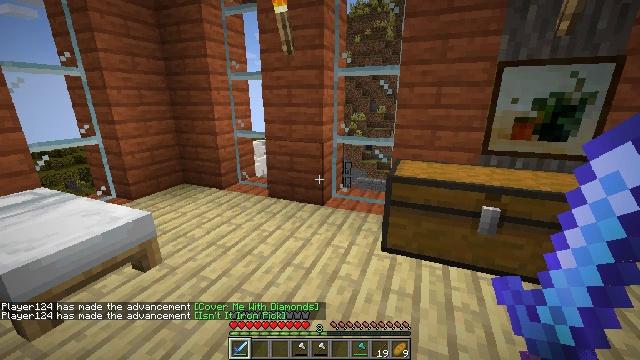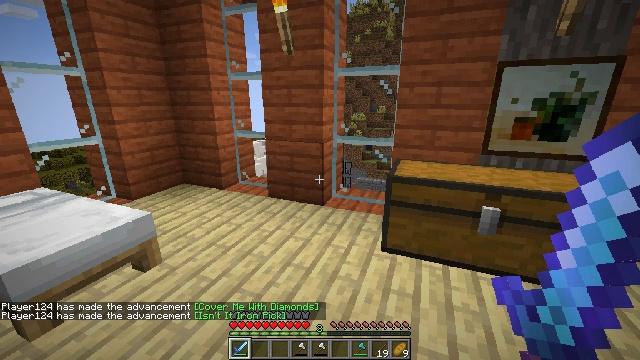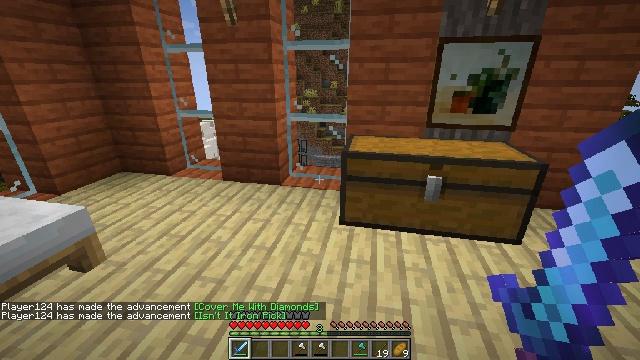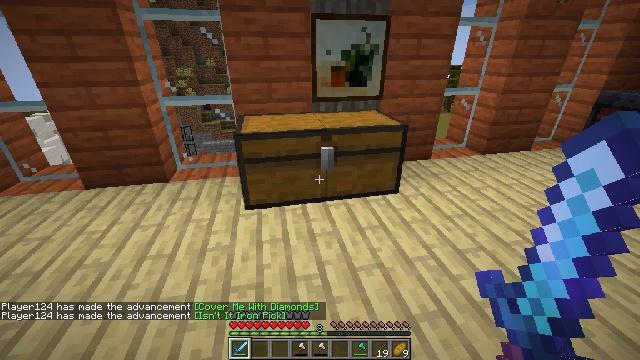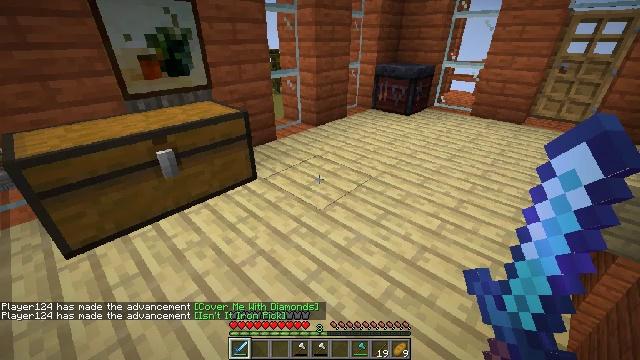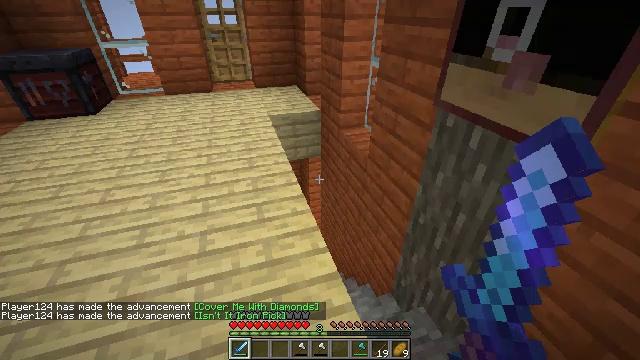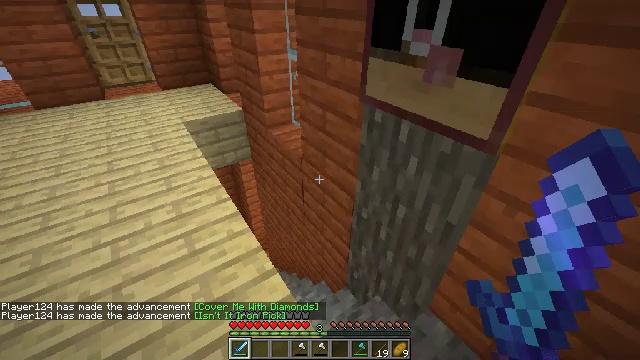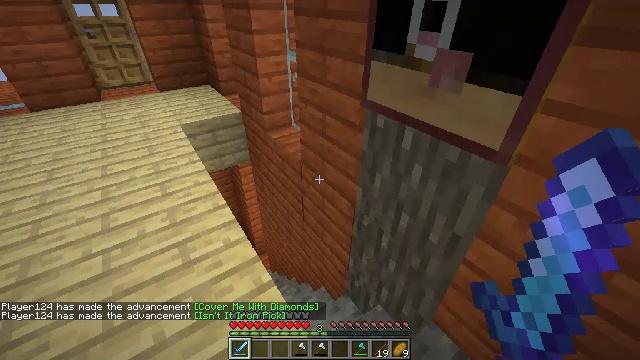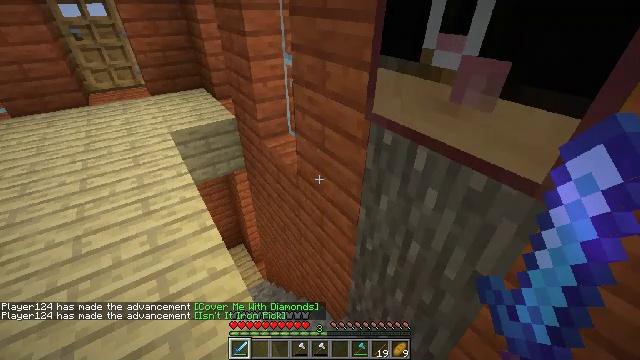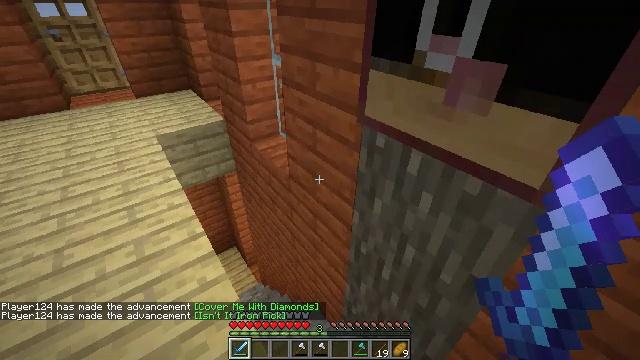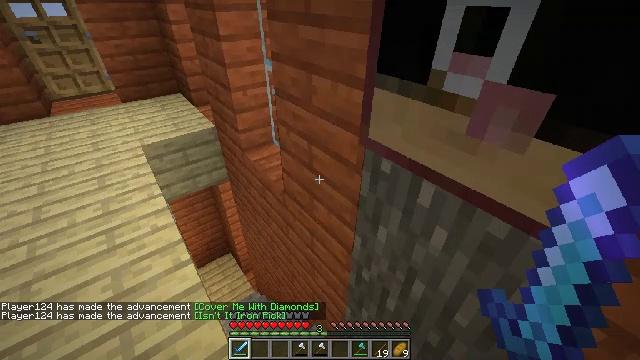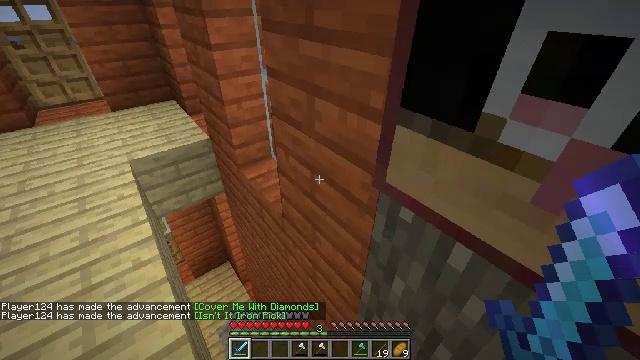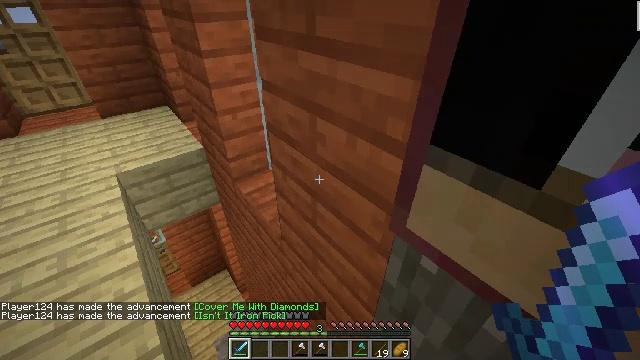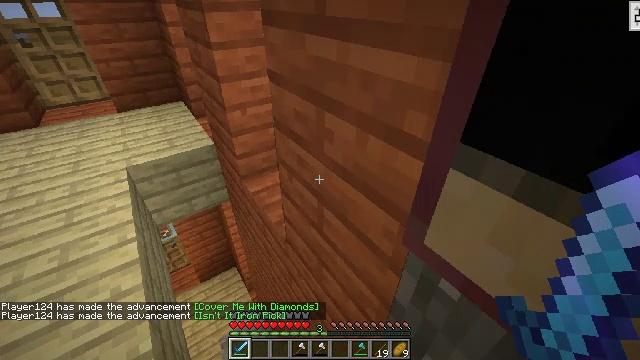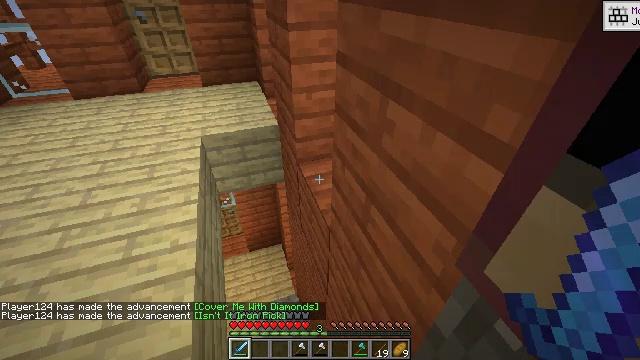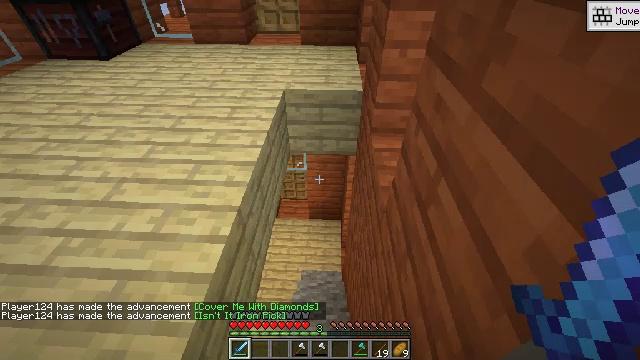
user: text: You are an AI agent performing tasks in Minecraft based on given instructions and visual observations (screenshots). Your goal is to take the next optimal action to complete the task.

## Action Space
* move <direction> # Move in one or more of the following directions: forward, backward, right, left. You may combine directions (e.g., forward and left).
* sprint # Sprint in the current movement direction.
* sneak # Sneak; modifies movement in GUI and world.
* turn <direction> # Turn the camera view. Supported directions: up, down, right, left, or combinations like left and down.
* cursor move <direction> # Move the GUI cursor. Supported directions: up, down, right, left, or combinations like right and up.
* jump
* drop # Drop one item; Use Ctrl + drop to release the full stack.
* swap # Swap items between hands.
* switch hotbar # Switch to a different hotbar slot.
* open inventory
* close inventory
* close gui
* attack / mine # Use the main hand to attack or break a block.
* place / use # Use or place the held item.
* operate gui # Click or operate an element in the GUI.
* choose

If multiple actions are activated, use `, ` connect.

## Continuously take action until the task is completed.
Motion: motion action
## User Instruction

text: Gather acacia leaves by breaking them.
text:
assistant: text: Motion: no_op
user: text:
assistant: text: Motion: turn right and down
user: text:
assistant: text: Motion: turn right and down
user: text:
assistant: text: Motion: turn right and down
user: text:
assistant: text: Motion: move forward, turn right and down
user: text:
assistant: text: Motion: move forward, turn right and down
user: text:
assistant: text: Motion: move forward
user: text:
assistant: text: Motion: move forward
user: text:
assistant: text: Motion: move forward, turn right
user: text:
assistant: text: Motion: move forward, turn right
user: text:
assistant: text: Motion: move forward
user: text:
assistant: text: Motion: move forward
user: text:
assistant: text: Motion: move forward and move right, turn left
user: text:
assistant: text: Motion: move forward and move right, turn left and down
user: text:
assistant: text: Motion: move forward and move right, turn left and down
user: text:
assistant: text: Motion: move forward, turn left
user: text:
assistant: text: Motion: move forward, turn left
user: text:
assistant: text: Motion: move forward, turn left and up
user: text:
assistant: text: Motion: move forward, turn left and up
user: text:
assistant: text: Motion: move forward, turn left
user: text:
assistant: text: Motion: move forward, turn left
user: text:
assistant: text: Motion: move forward
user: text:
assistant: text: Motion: move forward
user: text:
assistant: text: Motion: move forward, turn left
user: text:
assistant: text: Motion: move forward, turn left
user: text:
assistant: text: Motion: move forward
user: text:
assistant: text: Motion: move forward
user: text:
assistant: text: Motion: move forward, turn left
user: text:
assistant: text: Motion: move forward, turn left
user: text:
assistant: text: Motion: move forward